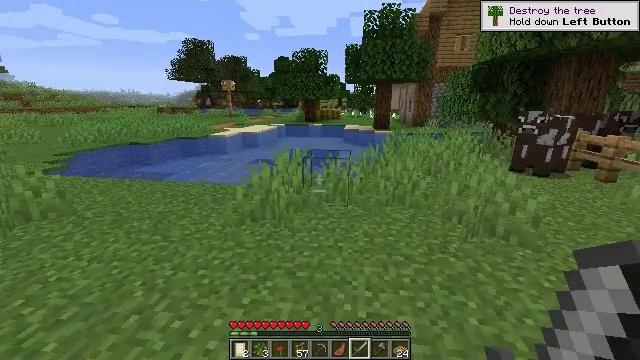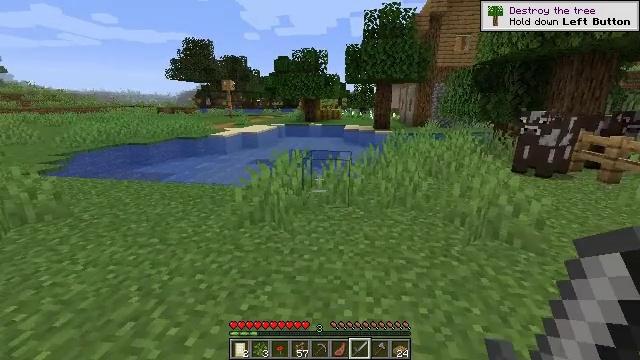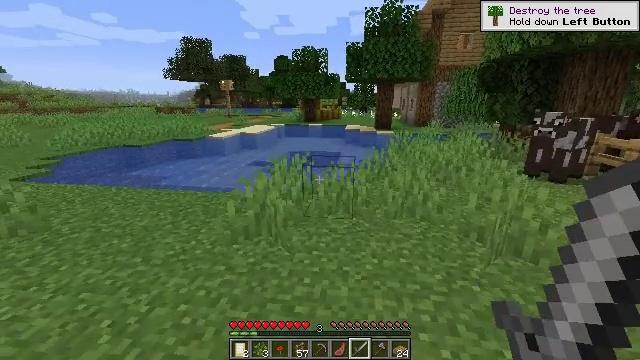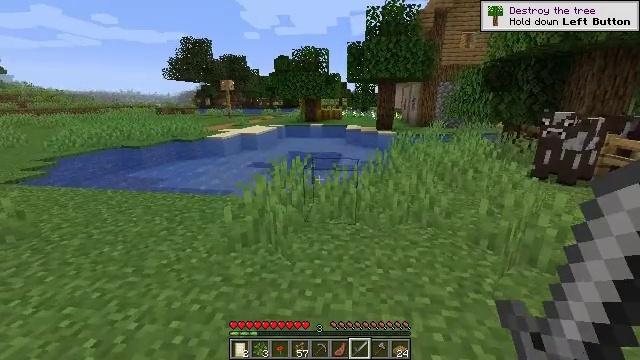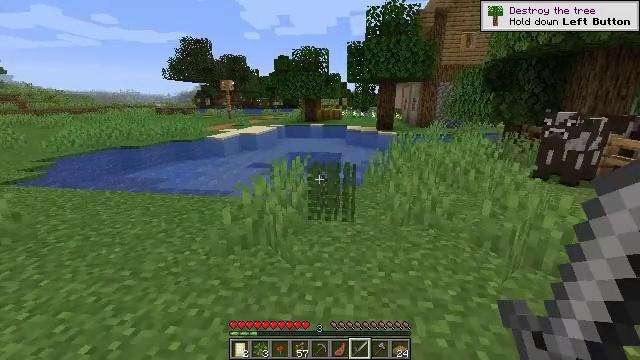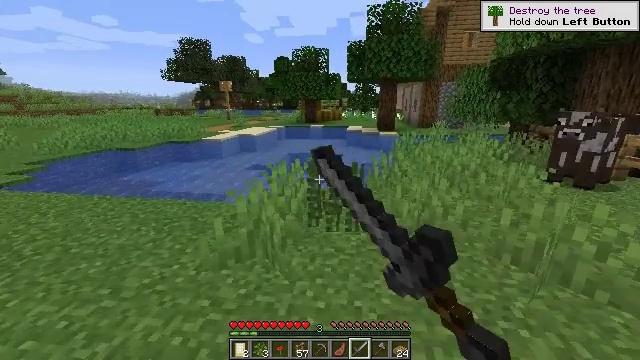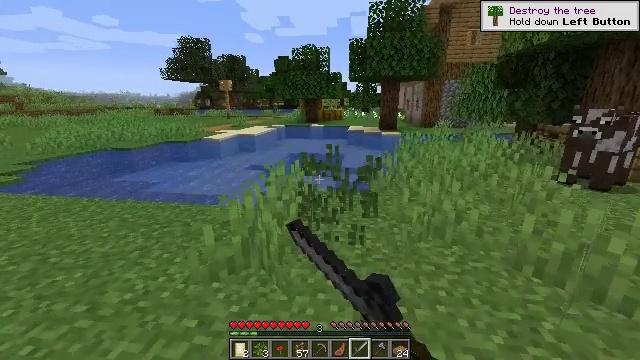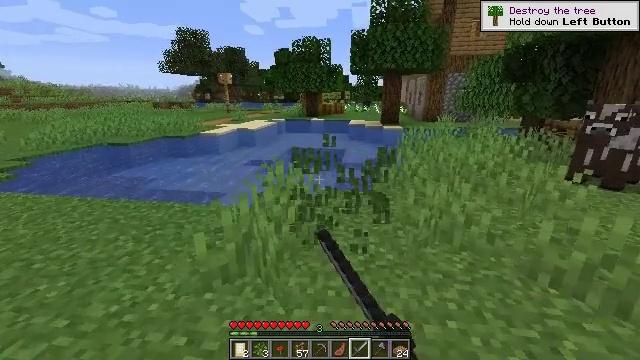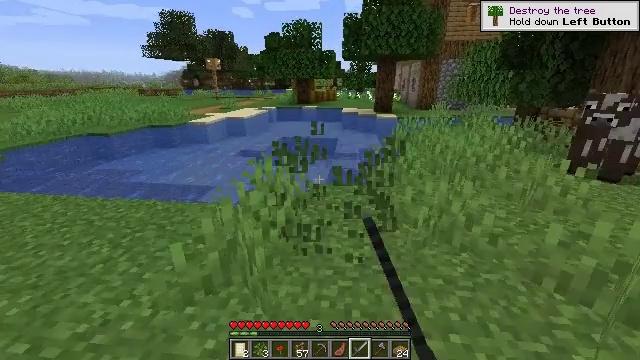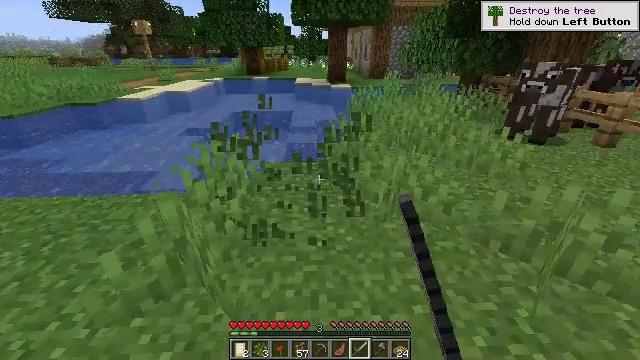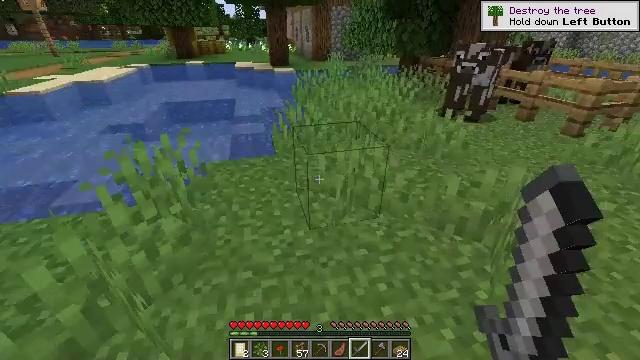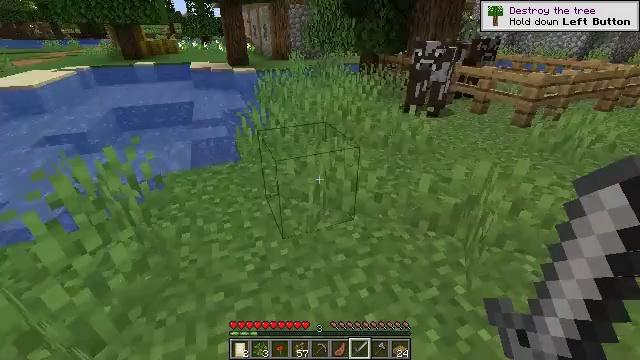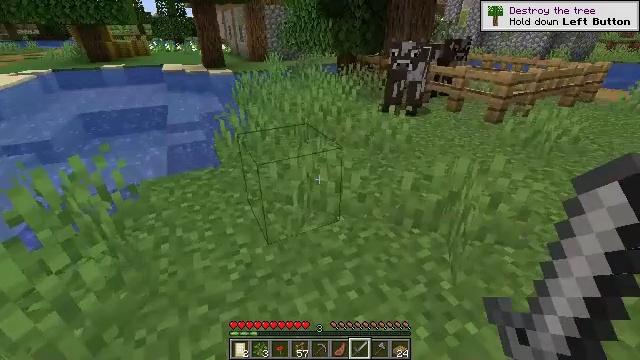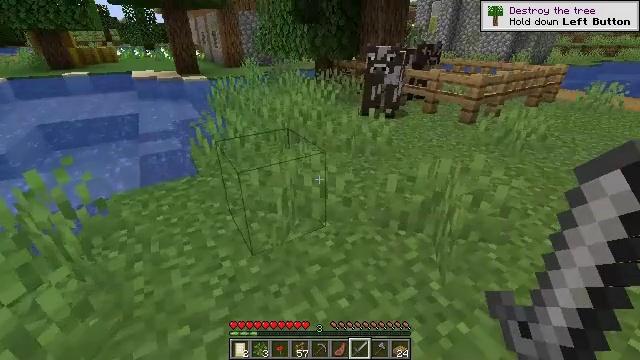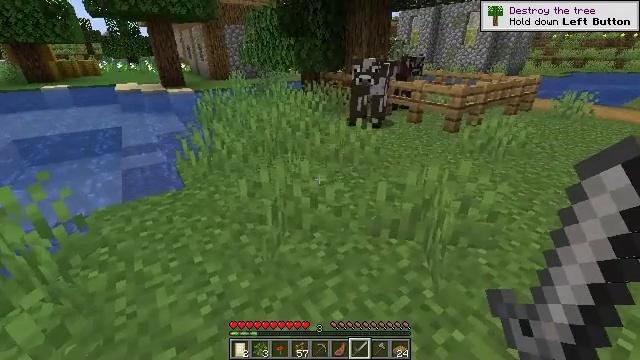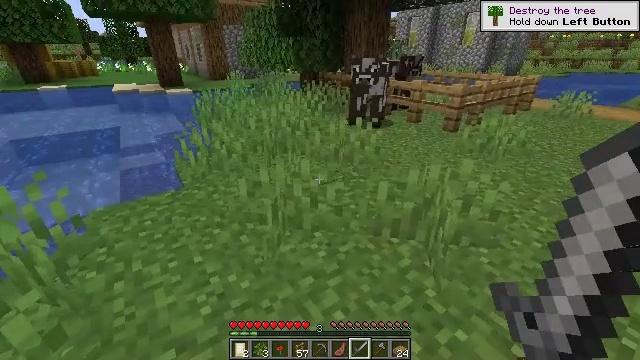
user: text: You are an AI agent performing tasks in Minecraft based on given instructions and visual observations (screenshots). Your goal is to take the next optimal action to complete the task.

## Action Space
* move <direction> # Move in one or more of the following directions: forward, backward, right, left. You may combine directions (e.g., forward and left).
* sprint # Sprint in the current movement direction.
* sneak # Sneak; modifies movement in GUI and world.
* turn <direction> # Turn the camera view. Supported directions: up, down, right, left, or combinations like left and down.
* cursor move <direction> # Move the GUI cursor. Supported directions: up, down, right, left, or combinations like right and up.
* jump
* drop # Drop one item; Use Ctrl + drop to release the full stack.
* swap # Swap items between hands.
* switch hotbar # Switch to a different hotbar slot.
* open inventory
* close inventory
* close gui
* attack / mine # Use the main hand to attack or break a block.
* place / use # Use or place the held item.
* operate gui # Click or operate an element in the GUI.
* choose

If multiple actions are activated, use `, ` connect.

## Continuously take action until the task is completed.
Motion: motion action
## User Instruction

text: Gather grass on the ground.
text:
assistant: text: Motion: move forward
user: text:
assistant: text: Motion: move forward
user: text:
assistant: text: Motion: move forward
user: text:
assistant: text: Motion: move forward, attack / mine
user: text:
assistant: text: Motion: move forward, attack / mine
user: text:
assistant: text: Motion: move forward, attack / mine
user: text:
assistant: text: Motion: move forward, turn down
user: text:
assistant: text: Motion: move forward, turn right and down
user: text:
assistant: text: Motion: move forward, turn right and down
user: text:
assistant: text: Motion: move forward, turn right and down
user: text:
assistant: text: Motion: turn right
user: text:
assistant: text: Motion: turn right
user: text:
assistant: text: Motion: turn right
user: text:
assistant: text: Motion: turn right and up
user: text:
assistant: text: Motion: no_op
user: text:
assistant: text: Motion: attack / mine
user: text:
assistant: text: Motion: attack / mine
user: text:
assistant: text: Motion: attack / mine
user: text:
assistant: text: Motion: no_op
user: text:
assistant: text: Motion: no_op
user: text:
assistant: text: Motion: turn right
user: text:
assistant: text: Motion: turn right and down
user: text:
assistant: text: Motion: turn right and down
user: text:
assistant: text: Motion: turn right
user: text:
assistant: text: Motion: turn right
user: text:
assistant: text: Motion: no_op
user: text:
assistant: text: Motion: turn right
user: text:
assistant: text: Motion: attack / mine
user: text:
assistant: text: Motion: attack / mine
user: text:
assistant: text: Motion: attack / mine